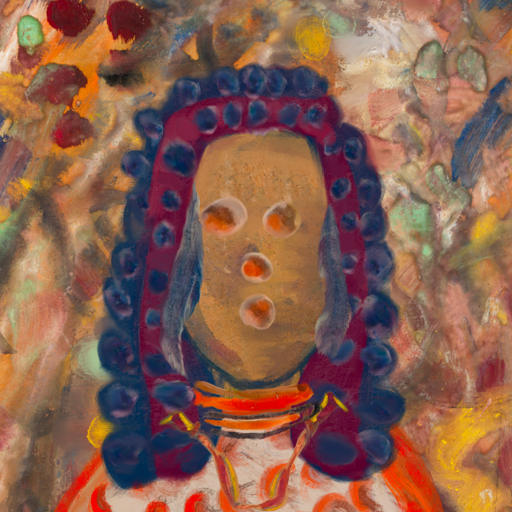
Background: Mother_And_Son_Mother, Head And Neck Front: In_The_Sun, Face Front: Rupkatha, Bust: Rupkatha, Hair Front: Hill_Girl, Head Accessory: Blank, Second Necklace: Gypsy_Mother_1, Necklace: Experience, Baby: Blank